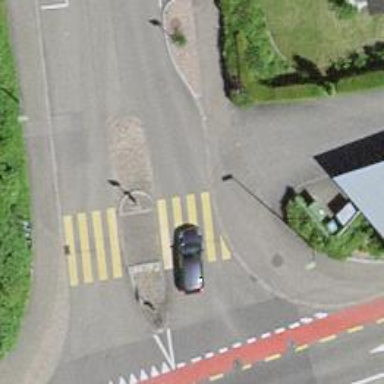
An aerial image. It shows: Footway located on traffic island.